Question: I have a simple hello world application in xulrunner. I need to be able to run multiple instance of the application. However when I run the application from commandline if one is already running, i get
I've tried several methods like
1. setting MOZ_NO_REMOTE=1
'xulrunner application.ini --port=45333'
1. setting -no-remote
'xulrunner -no-remote application.ini' (doesn't work, coz xulrunner doesn't take -no-remote parameter)
I'm using xulrunner runtime 20.0.
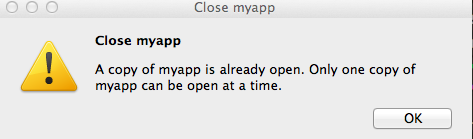
Answer: I finally got it working. The idea is to run two instances with two different profiles
with '-profile /tempdir/' option.